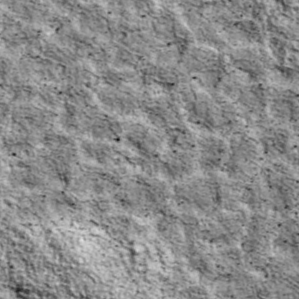
Label: non_frost